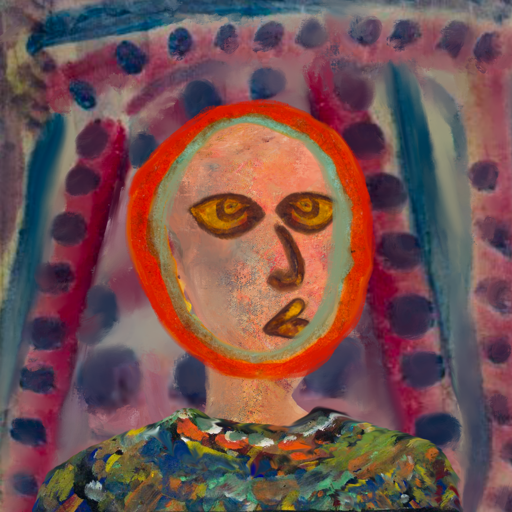
Background: HillGirl, Head And Neck Side: Irani, Face Side: Comrade, Bust: An_Impression, Hair Side: Sisters, Head Accessory: Blank, Second Necklace: Blank, Necklace: Blank, Baby: Blank